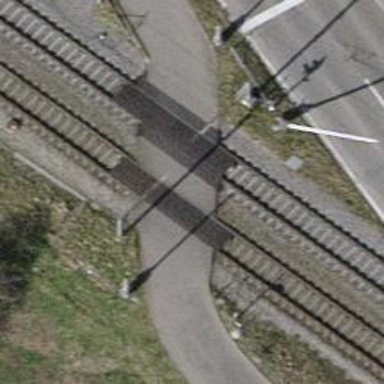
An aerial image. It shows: Railway crossing.